Interaction volume radius: 10 \u00c5
Interaction volume height: 20 \u00c5
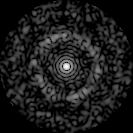
Disorder parameter: 0.8443